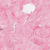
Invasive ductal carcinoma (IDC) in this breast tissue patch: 0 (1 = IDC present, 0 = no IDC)